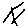
Label: line